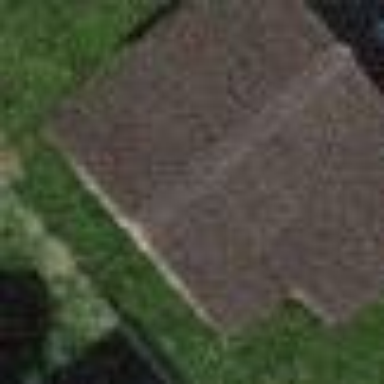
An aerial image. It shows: Shed.